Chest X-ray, PA view. Patient: 64 years old, sex M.
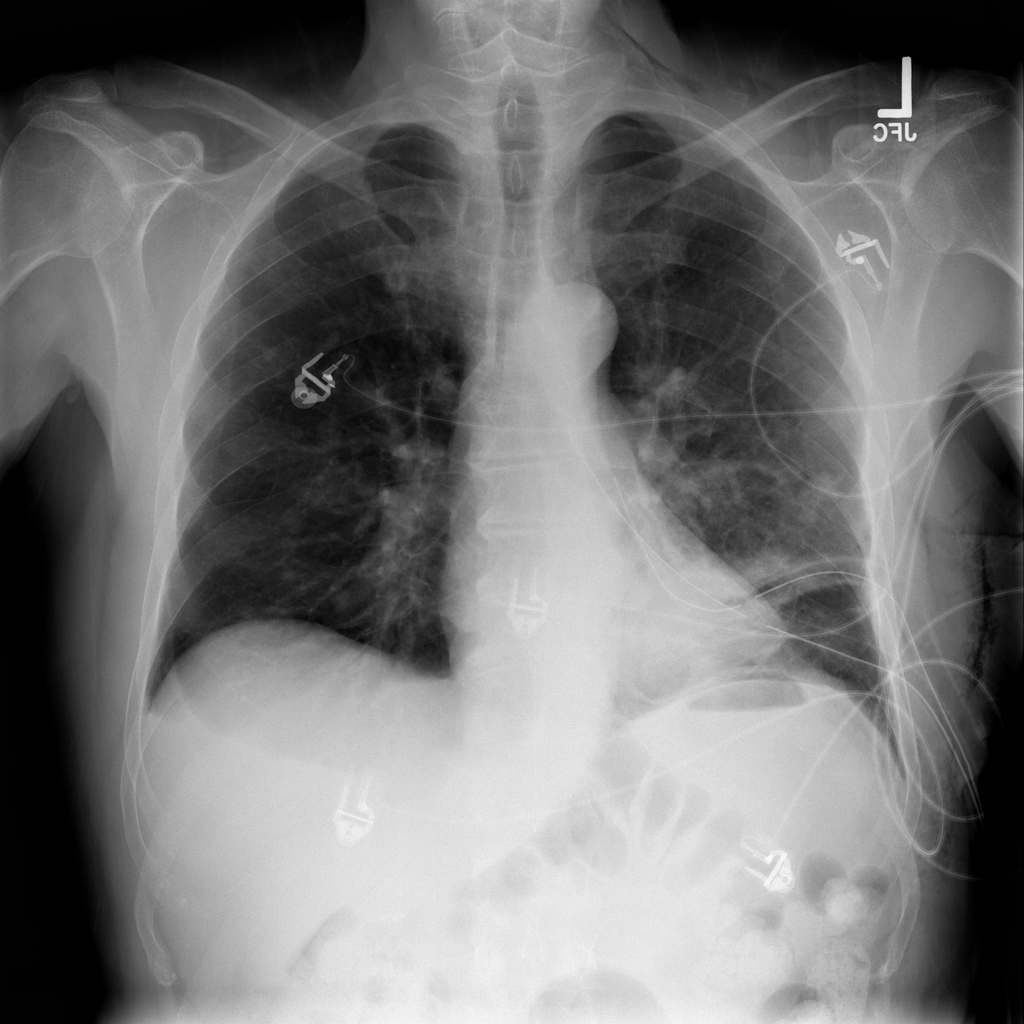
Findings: Atelectasis, Emphysema